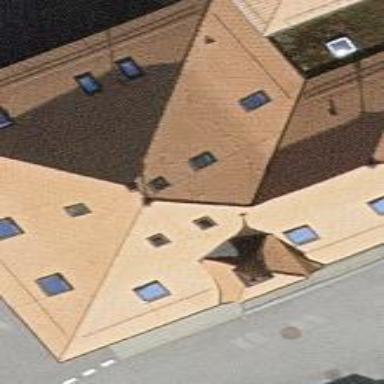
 and the rest of the building is yellow."